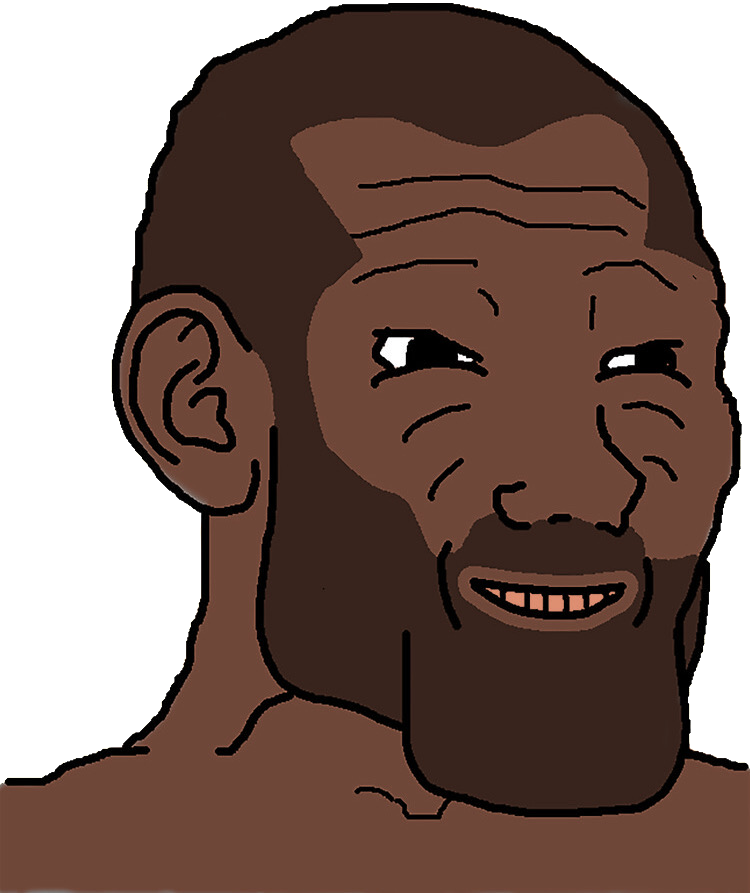
Label: 5_Grey_Chad